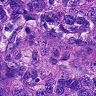
Metastatic tissue present: yes